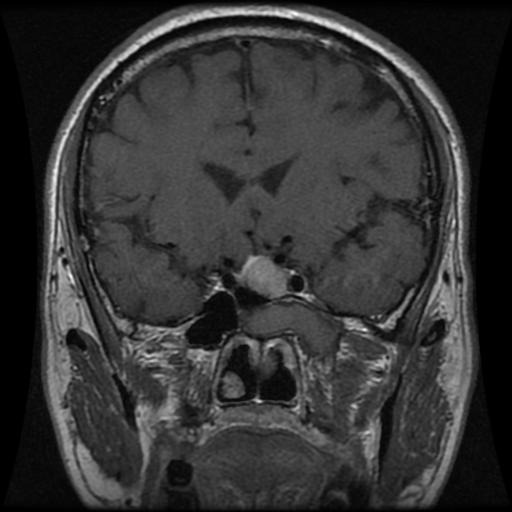
Label: pituitary